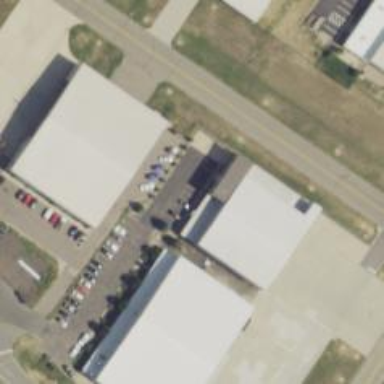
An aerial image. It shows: Hangar at the airport.